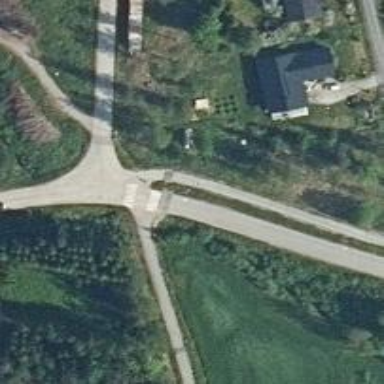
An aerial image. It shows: Cycleway.